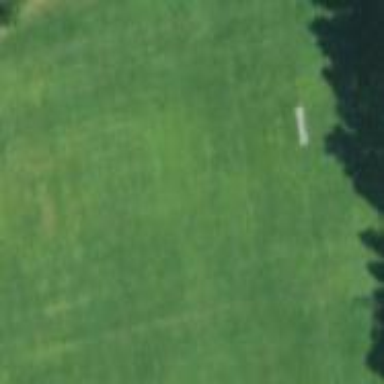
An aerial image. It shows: Soccer pitch for leisureland activities.